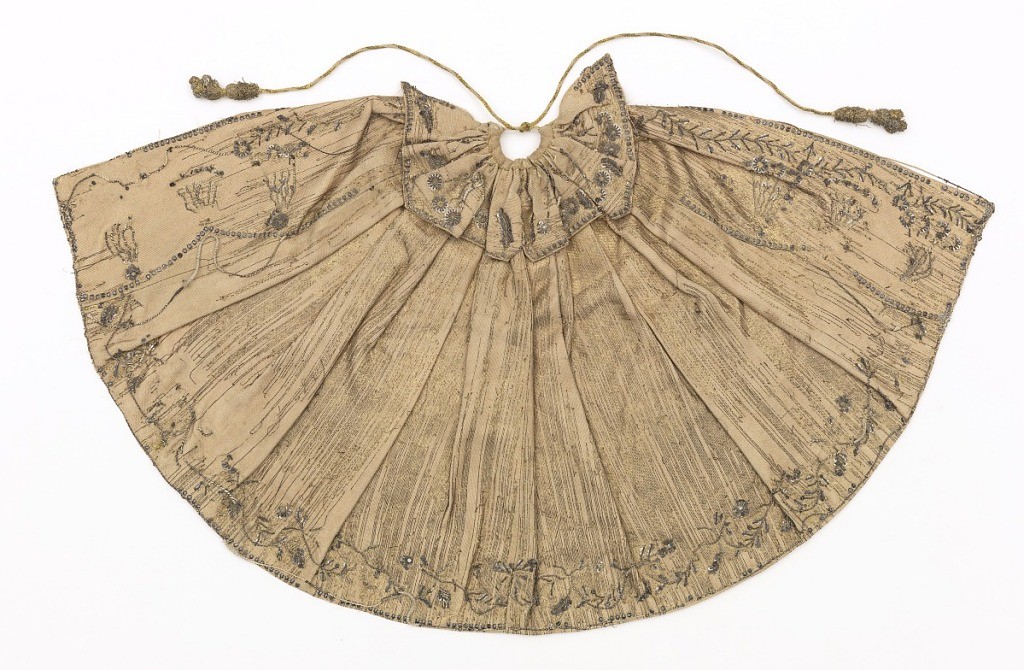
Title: Cape for an ecclesiastical figurine
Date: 1750–99
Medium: silk, metallic yarns Technique: embroidered
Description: Small cape for an ecclesiatic figurine, the "Bambino" with six-pointed collar. Gold metal cloth with foundation of pinkish silk, embroidered with silver thread and silver sequins. Tiny vine and flower design. Lined with pink silk.